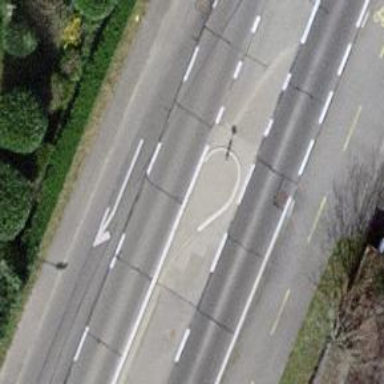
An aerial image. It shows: Primary road with asphalt surface.